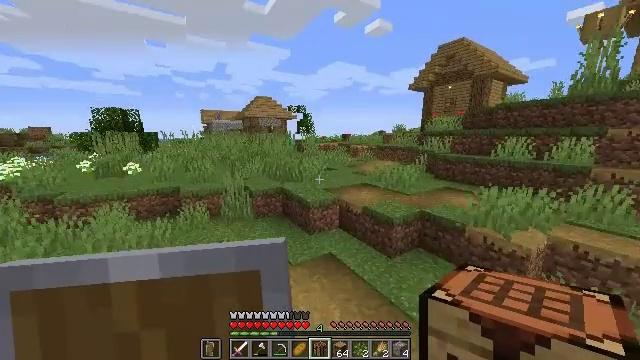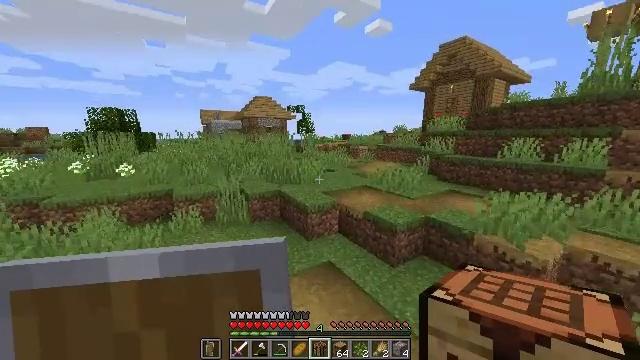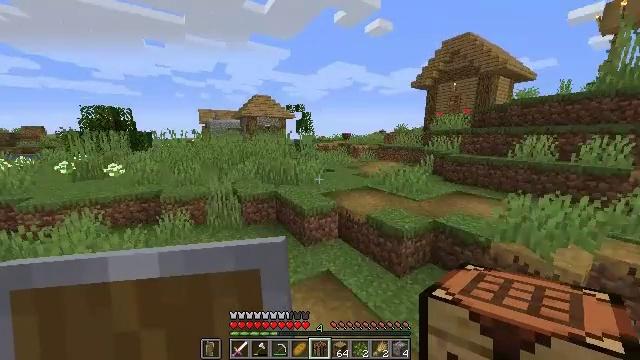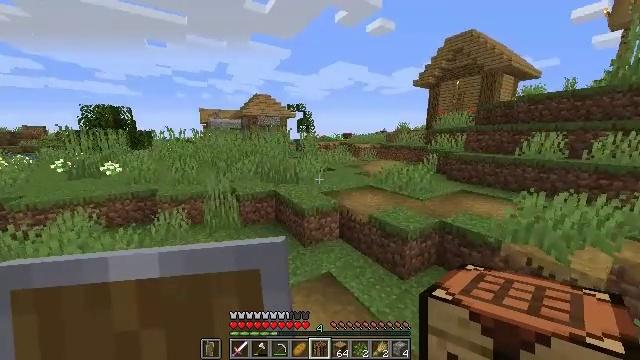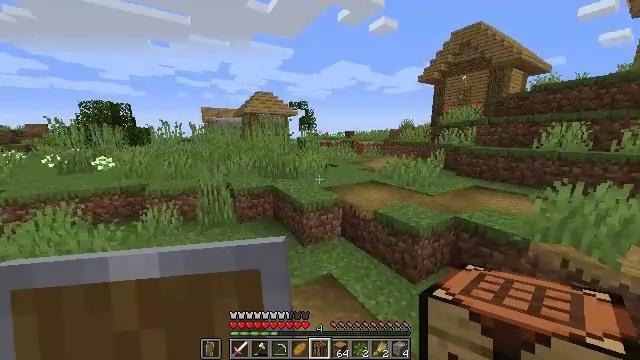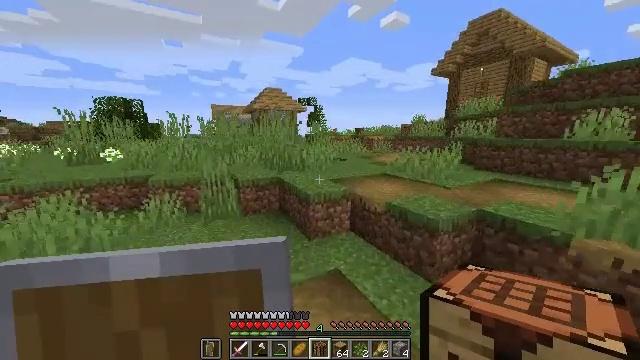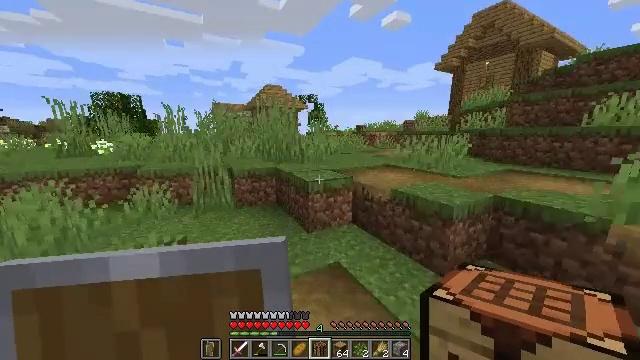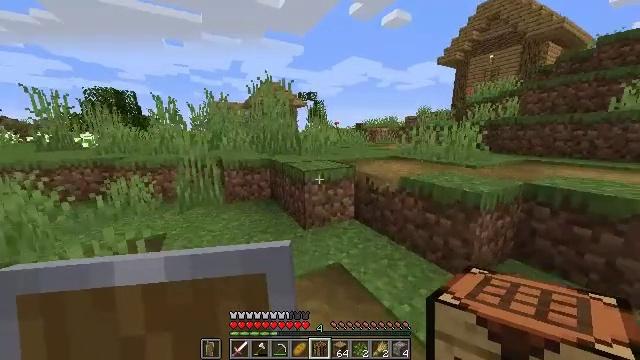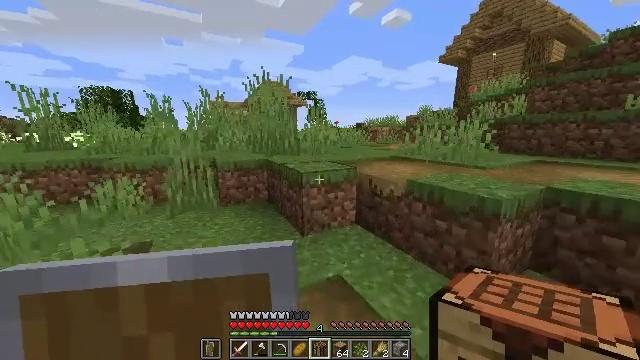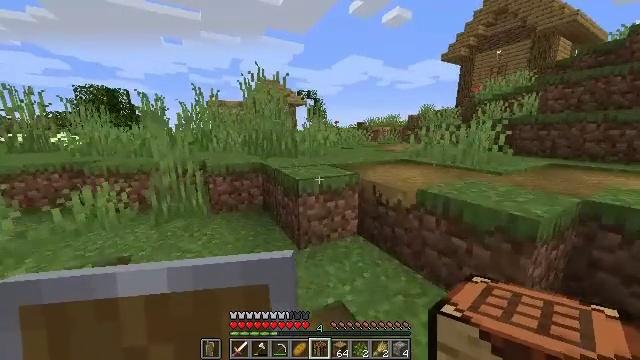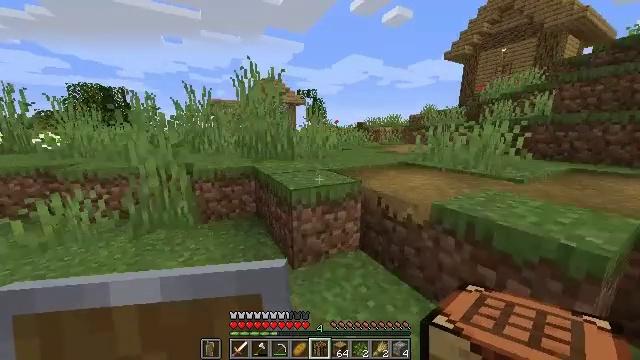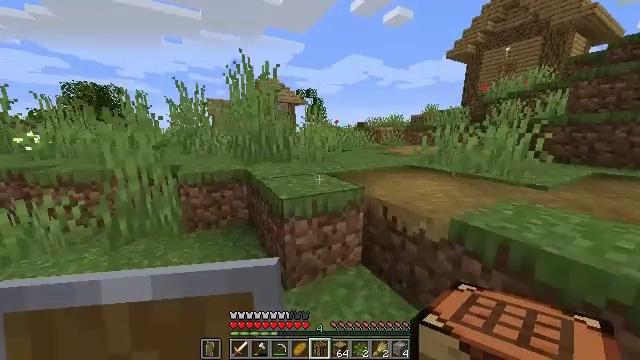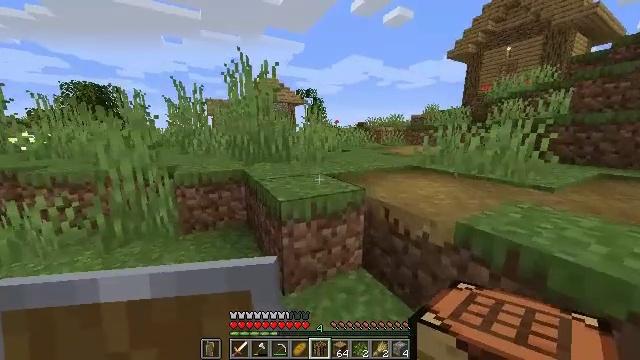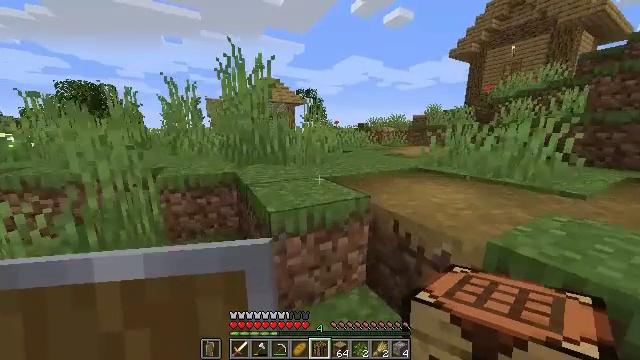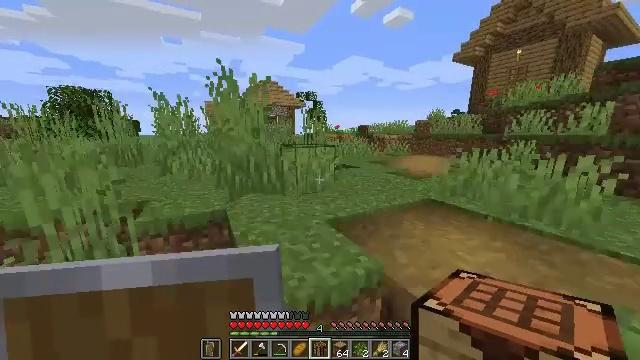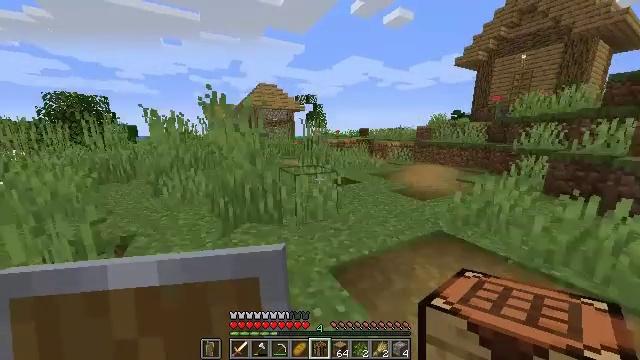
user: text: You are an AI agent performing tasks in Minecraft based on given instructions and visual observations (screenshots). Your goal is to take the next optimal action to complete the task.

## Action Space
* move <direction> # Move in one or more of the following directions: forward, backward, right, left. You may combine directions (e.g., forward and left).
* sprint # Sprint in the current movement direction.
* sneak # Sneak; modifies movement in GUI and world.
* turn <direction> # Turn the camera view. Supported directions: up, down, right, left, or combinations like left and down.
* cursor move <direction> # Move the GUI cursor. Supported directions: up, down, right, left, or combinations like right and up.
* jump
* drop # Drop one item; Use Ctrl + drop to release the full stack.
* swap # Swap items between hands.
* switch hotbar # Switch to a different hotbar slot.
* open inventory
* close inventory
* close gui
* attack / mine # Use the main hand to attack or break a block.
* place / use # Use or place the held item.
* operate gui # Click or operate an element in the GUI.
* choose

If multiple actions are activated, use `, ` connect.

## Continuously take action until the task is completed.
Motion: motion action
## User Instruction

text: Gather the grindstone to use later.
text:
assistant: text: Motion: move forward
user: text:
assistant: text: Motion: move forward
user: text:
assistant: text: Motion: move forward
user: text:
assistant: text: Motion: move forward
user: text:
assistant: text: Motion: move forward, turn left
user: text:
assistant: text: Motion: move forward
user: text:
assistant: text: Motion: move forward
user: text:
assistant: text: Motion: move forward
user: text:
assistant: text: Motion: move forward
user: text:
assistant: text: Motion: move forward
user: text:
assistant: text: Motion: move forward
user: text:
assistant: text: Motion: move forward
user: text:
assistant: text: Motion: move forward, jump
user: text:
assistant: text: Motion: move forward, jump
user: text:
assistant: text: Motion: move forward, jump
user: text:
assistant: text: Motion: move forward, jump
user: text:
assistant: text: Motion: move forward, jump
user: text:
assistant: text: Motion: move forward, jump
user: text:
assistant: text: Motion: move forward, jump
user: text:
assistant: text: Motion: move forward, jump
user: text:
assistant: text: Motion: move forward, jump
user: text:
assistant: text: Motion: move forward, jump
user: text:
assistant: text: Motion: move forward, jump
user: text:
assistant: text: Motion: move forward, jump
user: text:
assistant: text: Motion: move forward, jump
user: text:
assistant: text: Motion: move forward, jump
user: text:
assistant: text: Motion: move forward, jump
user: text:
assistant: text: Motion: move forward, jump
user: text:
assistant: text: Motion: move forward, jump
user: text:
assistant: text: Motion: move forward, jump